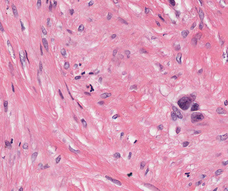
Tumor epithelial tissue: yes
Tumor-associated stroma tissue: yes
Normal tissue: no